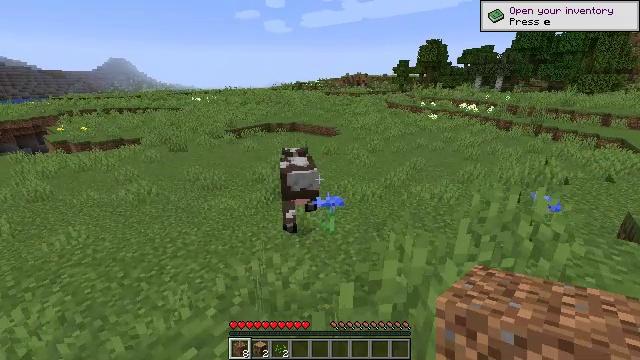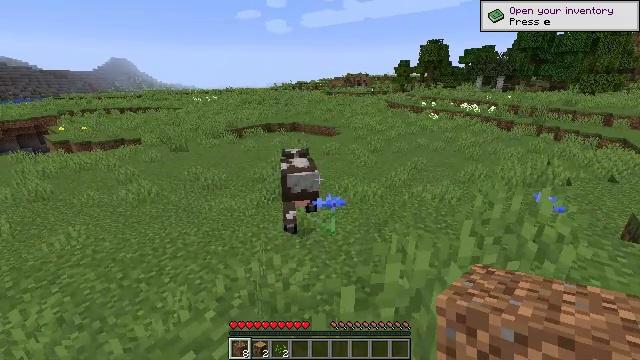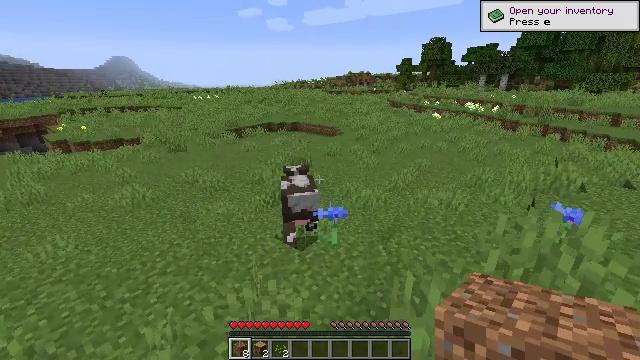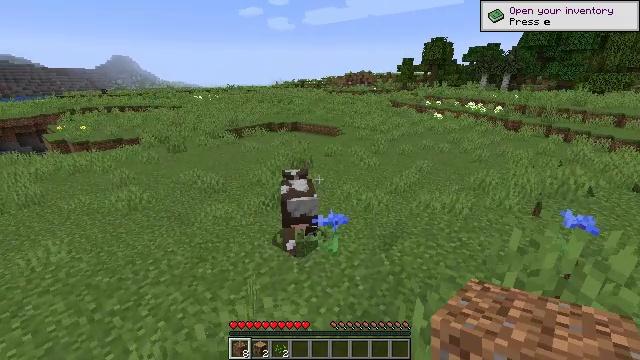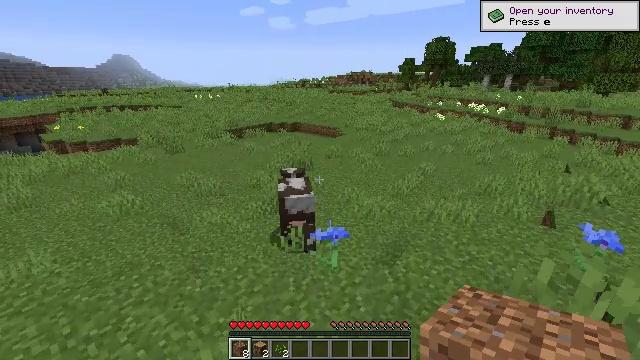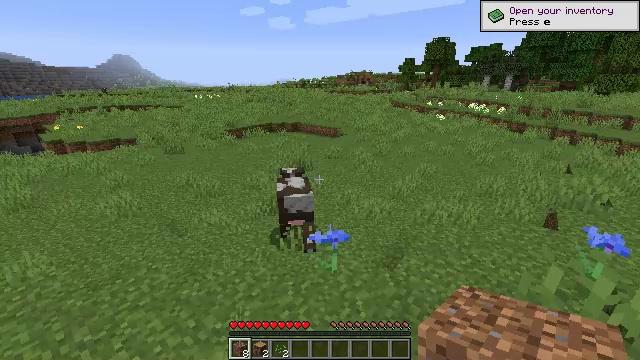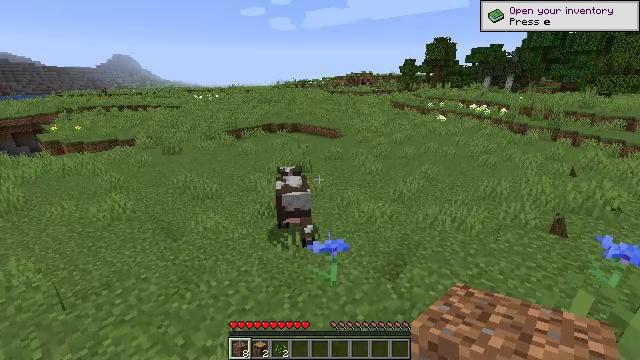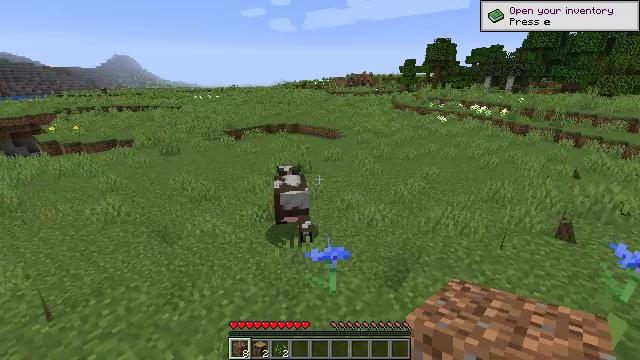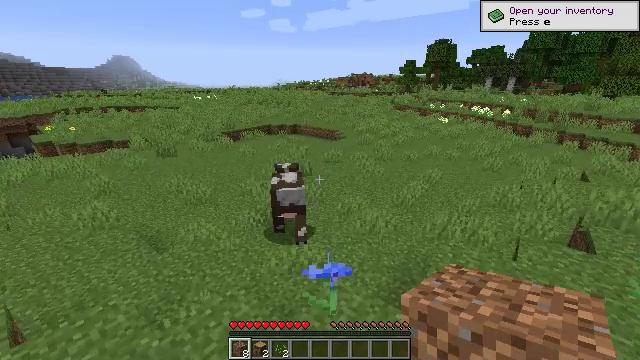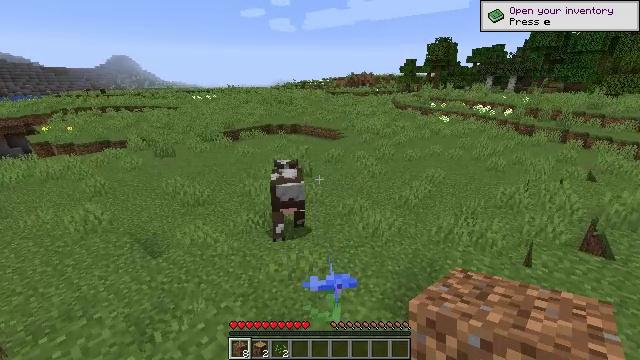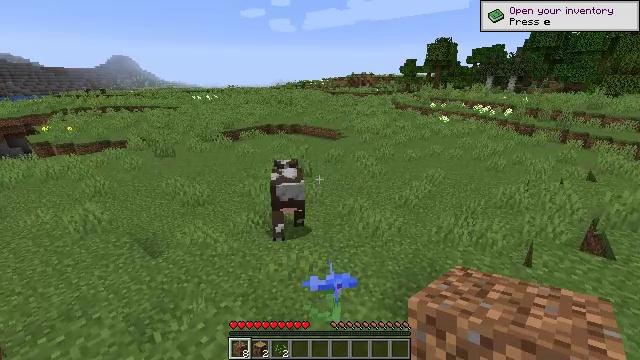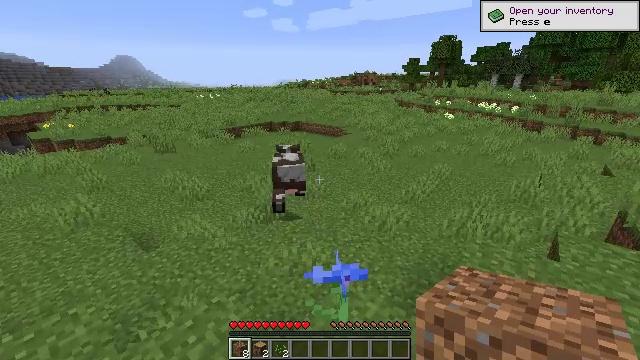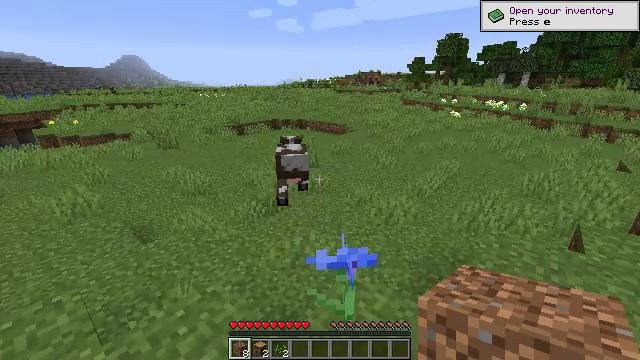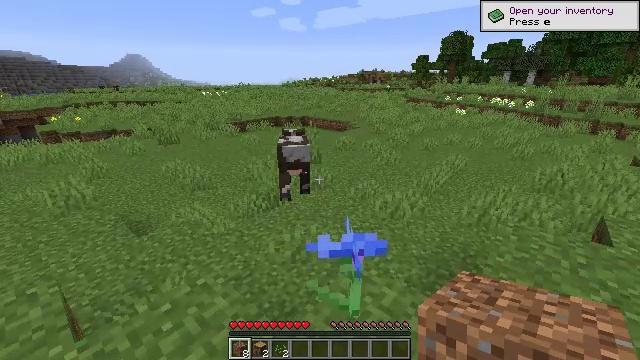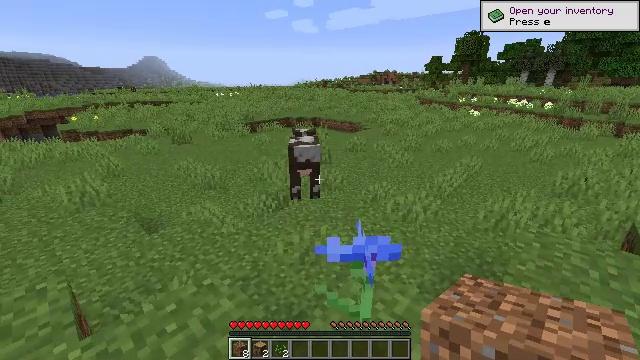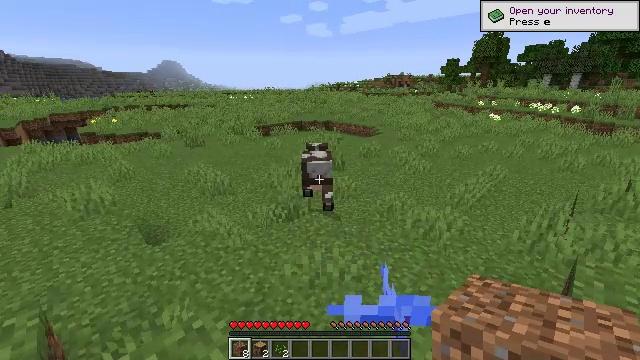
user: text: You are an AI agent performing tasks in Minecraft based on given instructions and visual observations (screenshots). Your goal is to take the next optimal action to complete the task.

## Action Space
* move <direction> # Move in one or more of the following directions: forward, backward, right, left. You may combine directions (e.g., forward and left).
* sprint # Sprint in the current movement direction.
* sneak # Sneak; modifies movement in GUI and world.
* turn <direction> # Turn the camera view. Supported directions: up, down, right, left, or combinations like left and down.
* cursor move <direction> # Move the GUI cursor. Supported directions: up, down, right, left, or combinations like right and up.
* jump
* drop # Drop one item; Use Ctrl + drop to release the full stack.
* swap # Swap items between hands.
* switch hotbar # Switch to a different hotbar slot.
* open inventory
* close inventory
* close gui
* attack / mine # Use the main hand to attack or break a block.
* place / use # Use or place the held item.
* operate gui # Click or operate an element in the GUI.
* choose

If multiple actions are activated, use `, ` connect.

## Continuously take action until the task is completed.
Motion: motion action
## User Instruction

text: Kill the cow.
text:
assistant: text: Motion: move forward
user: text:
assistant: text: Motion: move forward
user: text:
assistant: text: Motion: move forward
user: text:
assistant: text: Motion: move forward
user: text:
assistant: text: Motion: move forward
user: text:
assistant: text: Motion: move forward
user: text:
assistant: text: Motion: move forward
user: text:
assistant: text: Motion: move forward
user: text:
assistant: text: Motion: move forward
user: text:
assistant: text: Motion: move forward
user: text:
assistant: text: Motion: move forward
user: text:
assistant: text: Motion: move forward
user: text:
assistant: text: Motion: move forward
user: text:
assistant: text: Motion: move forward, turn left
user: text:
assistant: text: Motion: move forward, turn left
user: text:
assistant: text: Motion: move forward, turn left and up
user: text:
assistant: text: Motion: move forward, turn left and up
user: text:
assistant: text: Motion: move forward, turn left and up
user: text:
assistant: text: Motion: move forward and move right, turn left and up
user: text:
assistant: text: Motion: move forward and move right, turn left and up
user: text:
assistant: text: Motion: move forward and move right, turn left
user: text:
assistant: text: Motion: move forward and move right, turn left
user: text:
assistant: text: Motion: move forward and move right, turn left
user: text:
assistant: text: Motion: move right, turn left
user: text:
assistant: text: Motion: move right, turn left
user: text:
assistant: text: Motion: move right, turn left
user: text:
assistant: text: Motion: move right
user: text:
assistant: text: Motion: move right
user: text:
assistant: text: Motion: move right
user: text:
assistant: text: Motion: move right